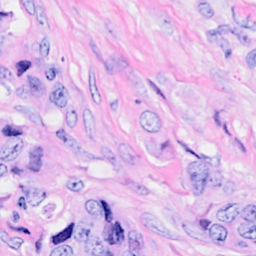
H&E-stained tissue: Breast